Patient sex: M
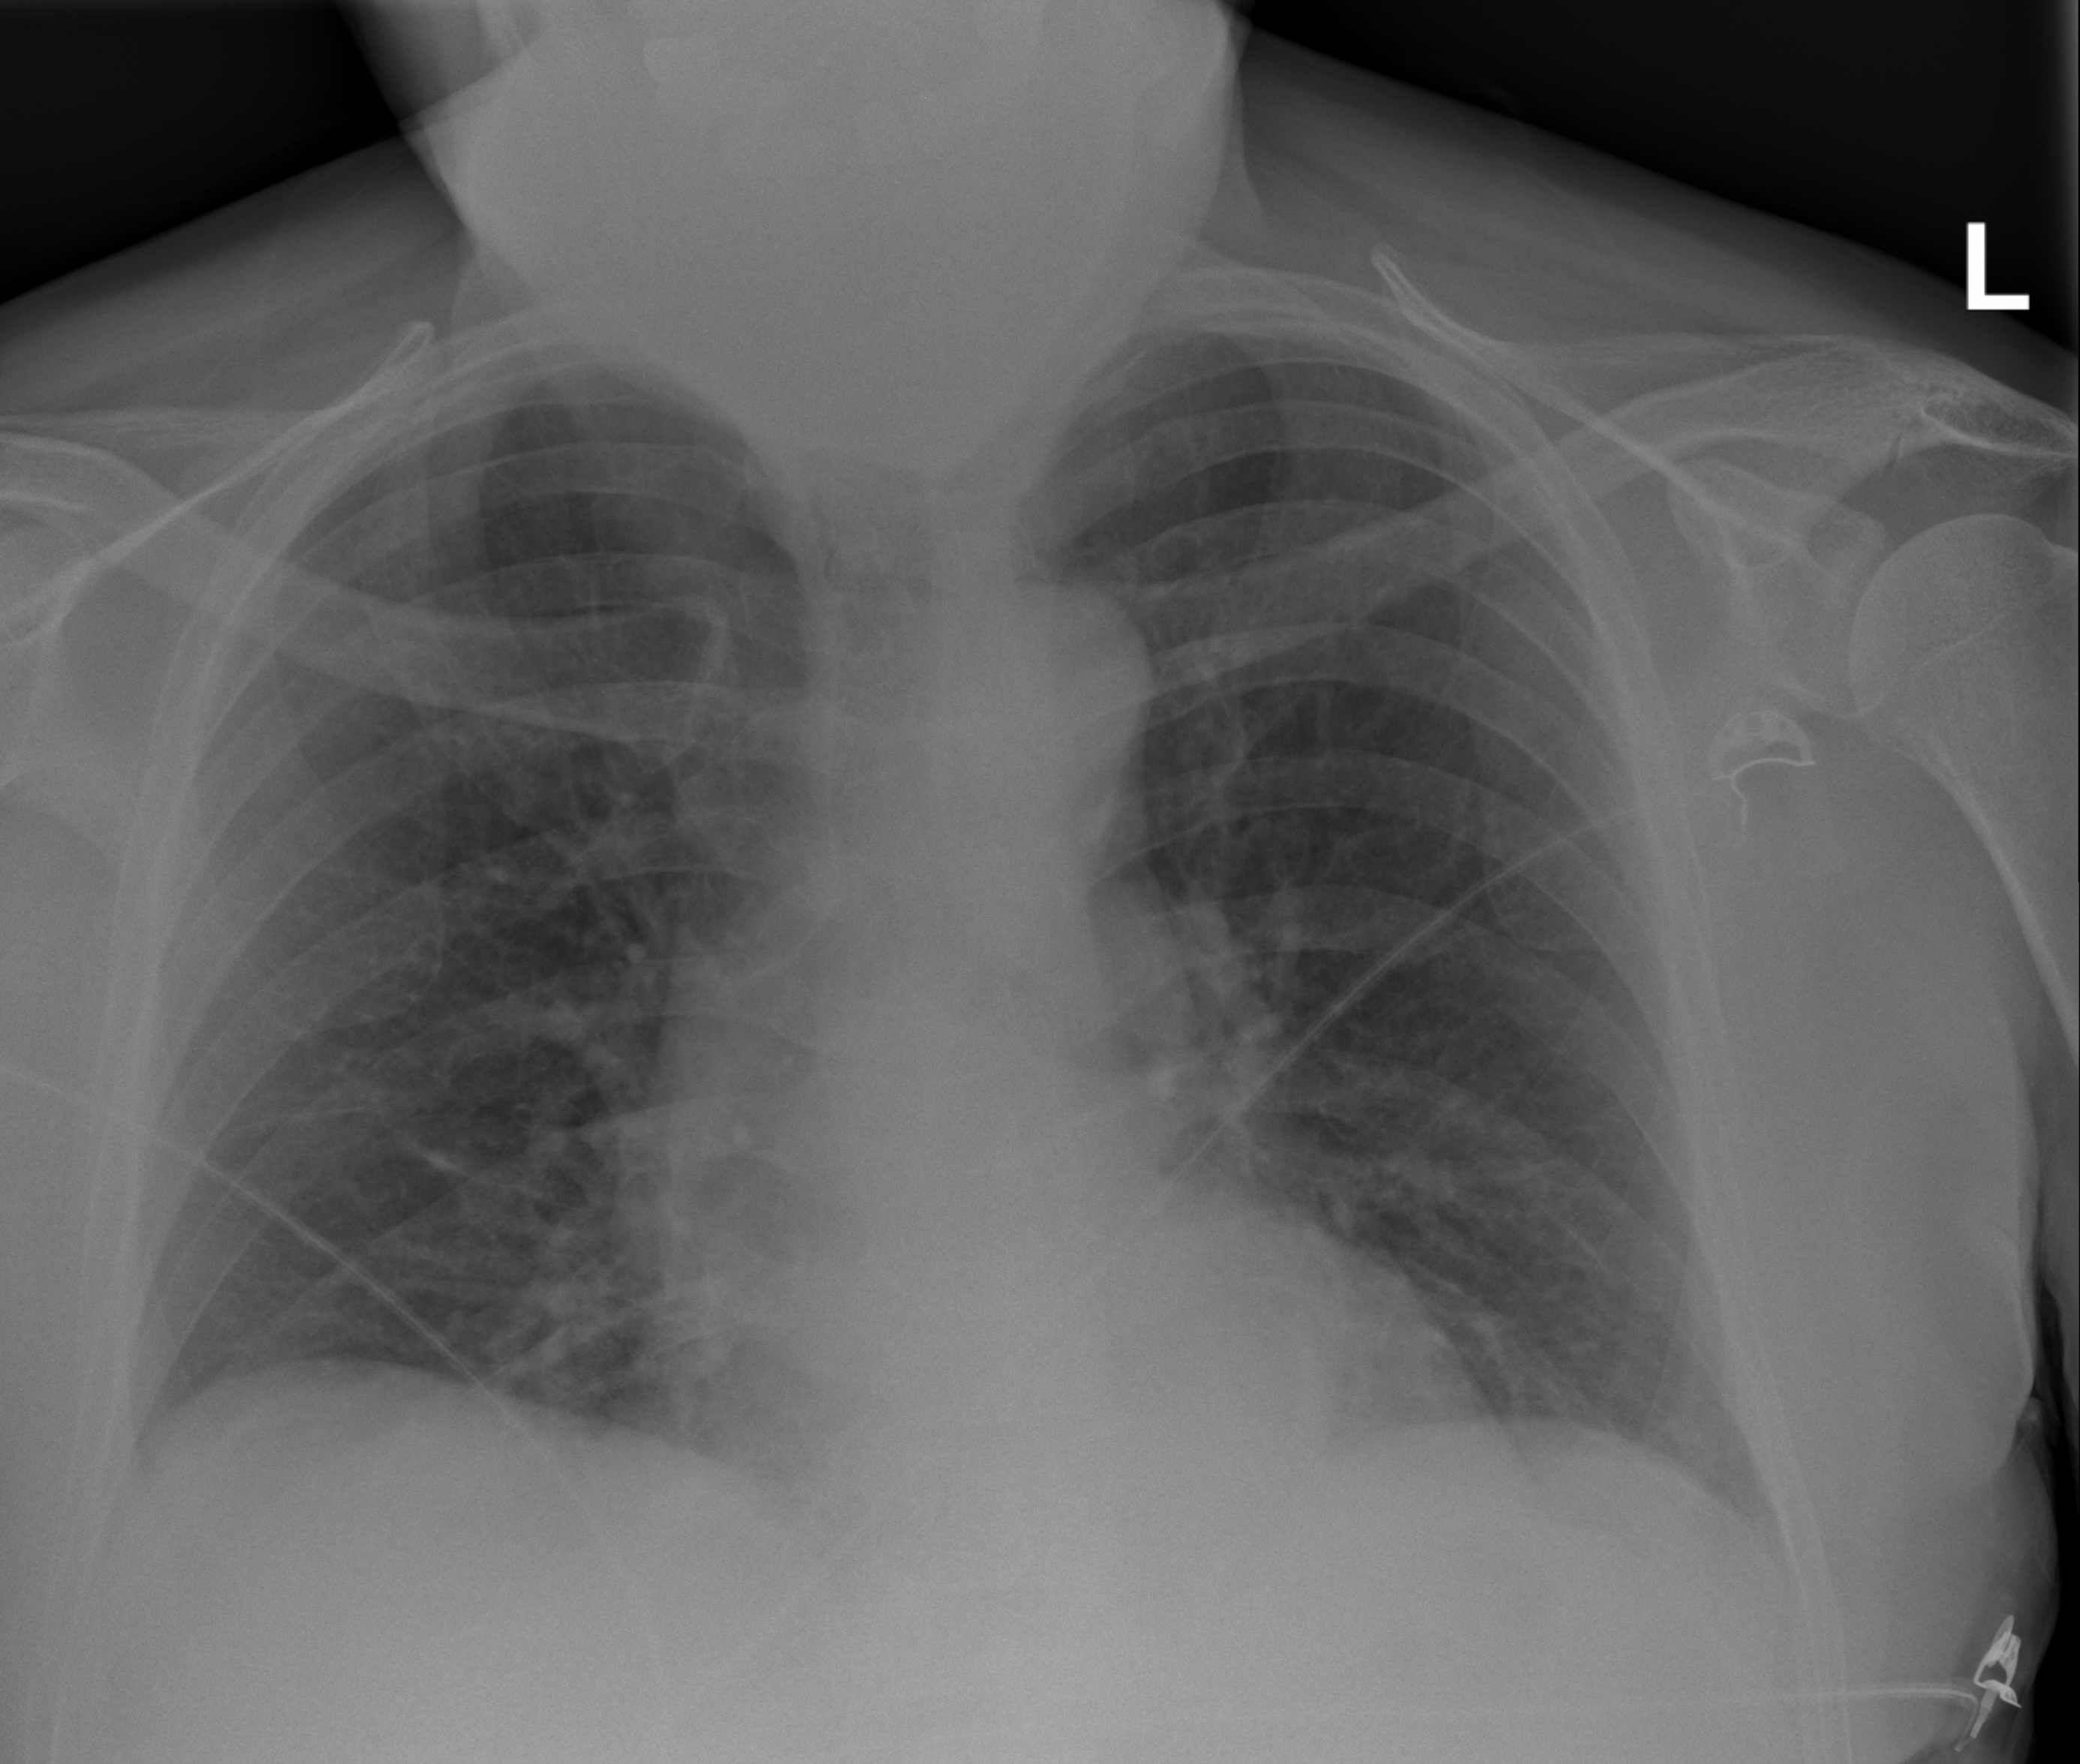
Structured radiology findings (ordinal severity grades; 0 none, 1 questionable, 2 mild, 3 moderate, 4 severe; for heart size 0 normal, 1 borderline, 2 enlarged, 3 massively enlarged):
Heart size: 0
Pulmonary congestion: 0
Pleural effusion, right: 1
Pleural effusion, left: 0
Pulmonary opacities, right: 0
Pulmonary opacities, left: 0
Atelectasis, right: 0
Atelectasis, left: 0